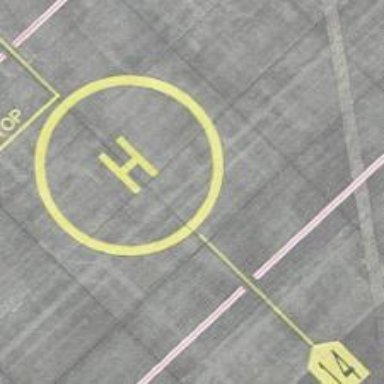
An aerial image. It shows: Image of helipad at airport.